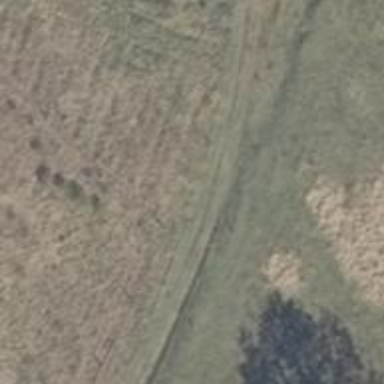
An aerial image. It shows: Bridleway.